Question: I am making a game that needs multiple sets of sprites and they need to be stored in a form of 2d list/array. I have 2 objects that need sprites, you (which is the guy) and bee. I have the images sorted by these 2 characters, then their actions, then direction by the use of folders.
I made this code to open the "you" folder and insert the subfolder contents into a 2d arraylist that has moves down the side:
'''
public void loadPic(){//open up all of the images and store them in an ArrayList
File folder = new File("img/youImgs/run/right");
File[] listOfFiles = folder.listFiles();
ArrayList<BufferedImage> runImgs=new ArrayList<BufferedImage>();
for (int i = 0; i < listOfFiles.length; i++) {
File file = listOfFiles[i];
if (file.isFile() && file.getName().endsWith(".png")) {
try {
runImgs.add(ImageIO.read(new File("img/youImg/run/right"+file.getName())));
}
catch (IOException e) {
}
}
}
youImgs.add(runImgs);
}
'''
I do not know how to modify it to make it useful and work.
I need them to save into separate lists so I can run them.
If you have a better idea on how to add sprites, please let me know.
Please help me out.
thank you in advance.
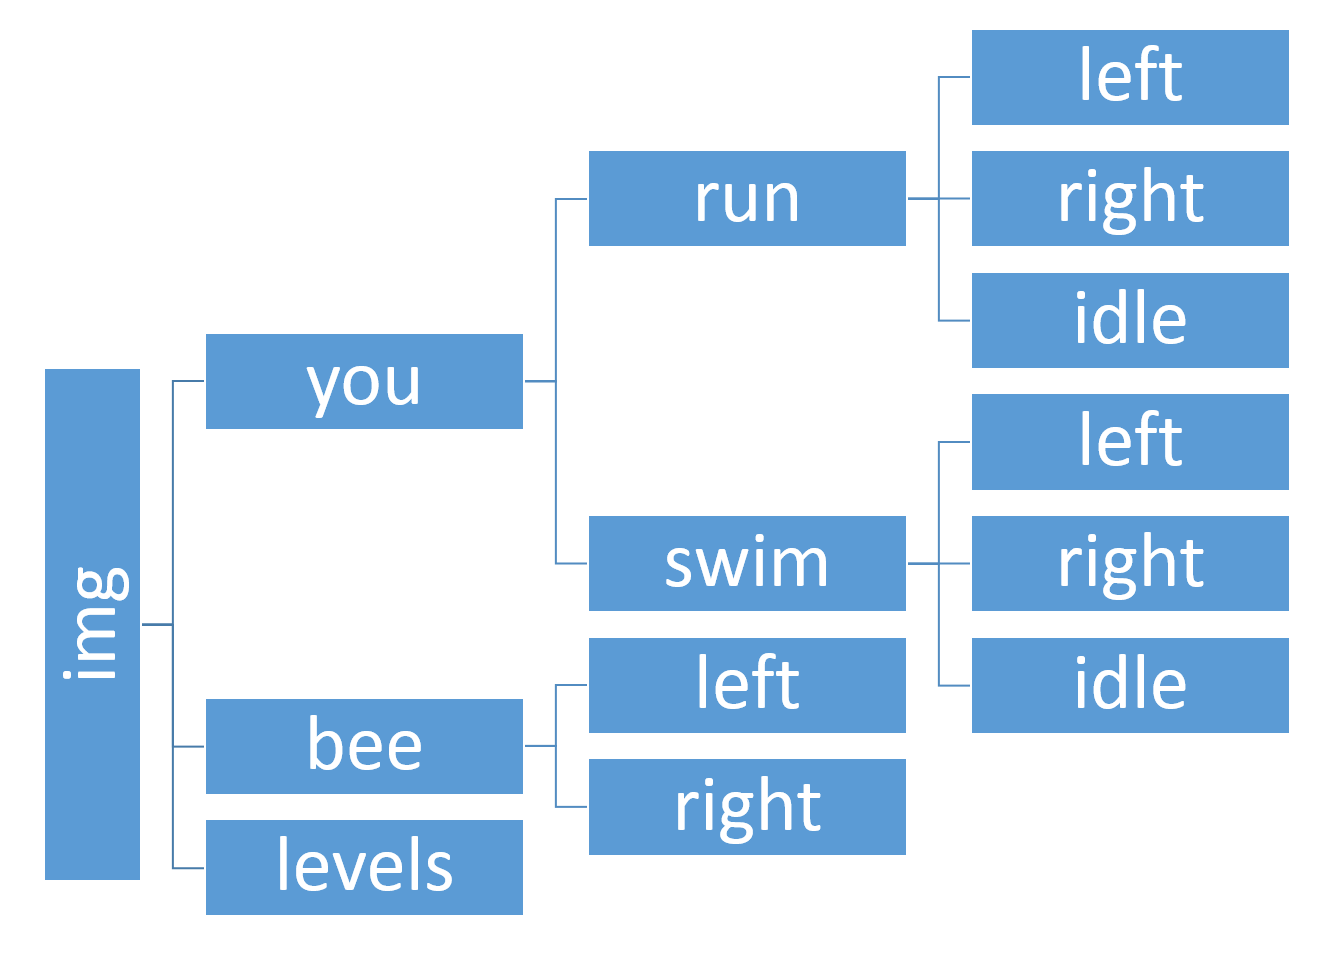
Answer: I found out how to do this.
I edited my folder directory to have each move in a folder and then all of these folders in one youImg folder.
My code is below for anyone else that needs help.
'''
public void loadPic(){//open up all of the images and store them in an ArrayList
String youDirectory="img/youImgs/";
File folder = new File(youDirectory);
File[] listOfFiles = folder.listFiles();
for(int i=0;i<listOfFiles.length;i++){
youImgs.add(new ArrayList<BufferedImage>());
}
for(int h=0;h<listOfFiles.length;h++){
File file=listOfFiles[h];
if(file.isDirectory()){
try{
youMoves.add(file.getName());
File folder2=new File(youDirectory+file.getName()+"/");
File[]listOfFiles2=folder2.listFiles();
for (int i = 0; i < listOfFiles2.length; i++){
File file2 = listOfFiles2[i];
if (file2.isFile() && file2.getName().endsWith(".png")){
youImgs.get(h).add(ImageIO.read(new File(youDirectory+file.getName()+"/"+file2.getName())));
}
}
}
catch(IOException e){}
}
}
}
'''
Thank you to many of the other questions on this site to help me find the answer.